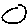
Label: circle